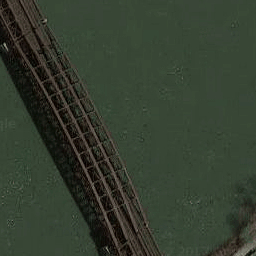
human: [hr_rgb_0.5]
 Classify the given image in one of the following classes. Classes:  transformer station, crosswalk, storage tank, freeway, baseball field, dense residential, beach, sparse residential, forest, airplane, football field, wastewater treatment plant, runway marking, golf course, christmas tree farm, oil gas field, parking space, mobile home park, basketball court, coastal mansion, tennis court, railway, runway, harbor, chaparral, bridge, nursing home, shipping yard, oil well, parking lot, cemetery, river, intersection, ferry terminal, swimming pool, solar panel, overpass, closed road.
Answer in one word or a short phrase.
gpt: bridge